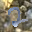
Label: 2